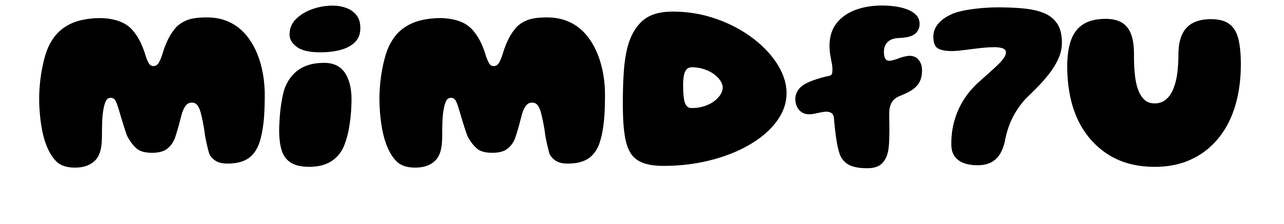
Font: Gluten_ExtraBold